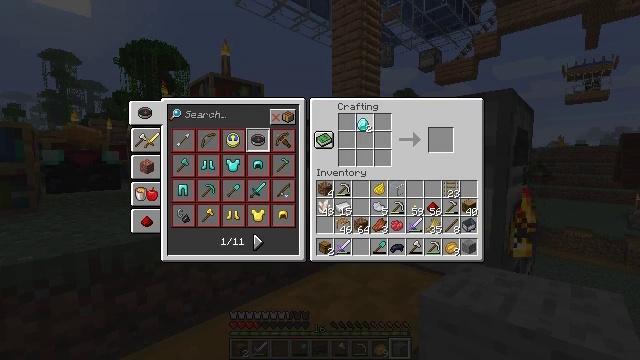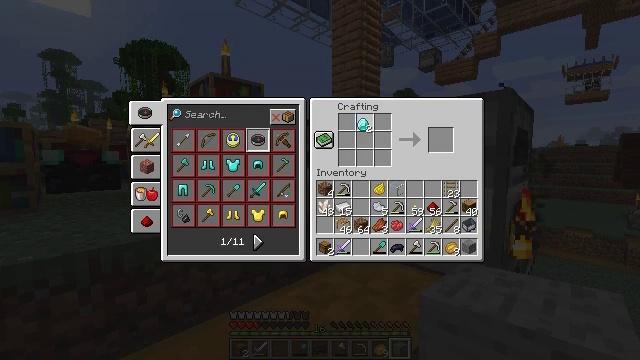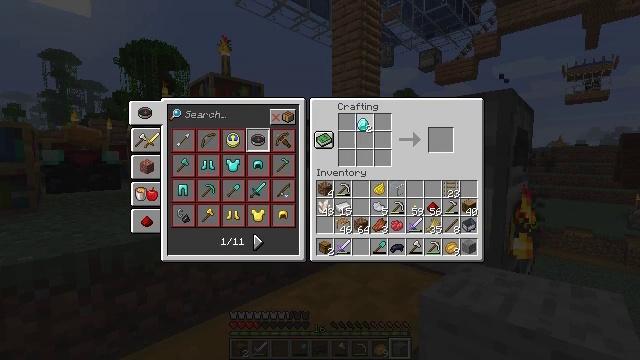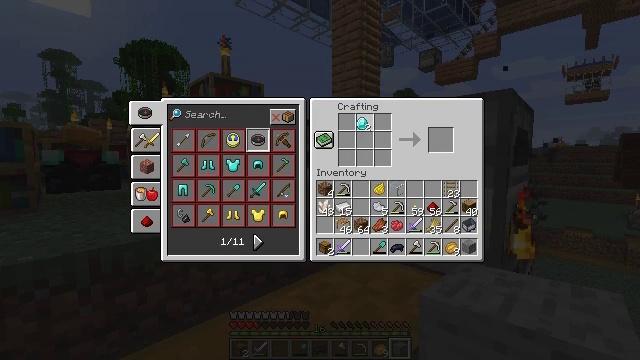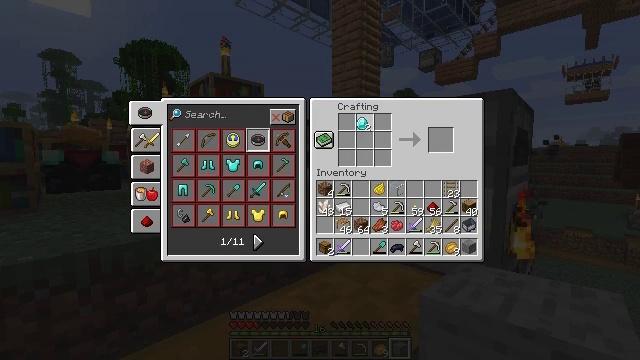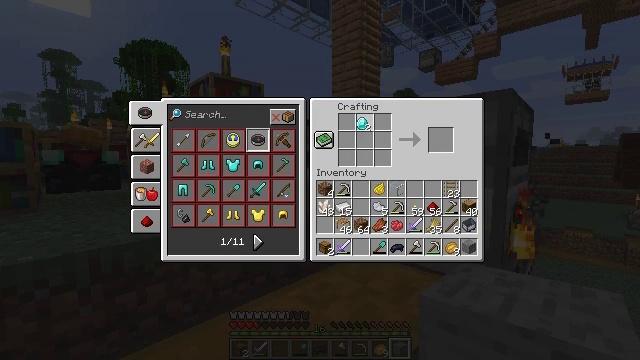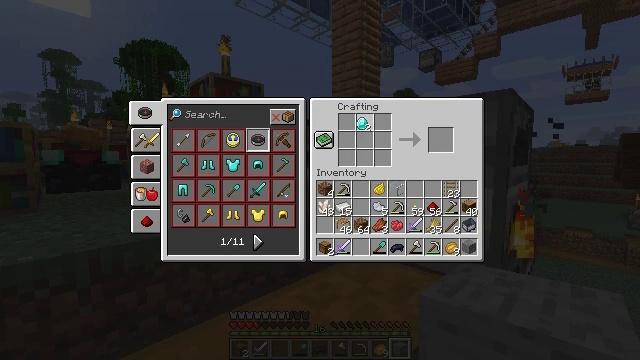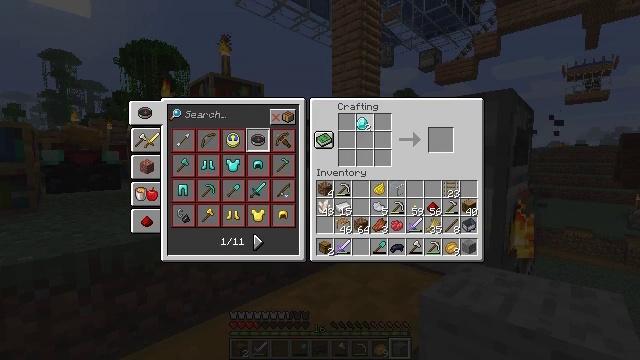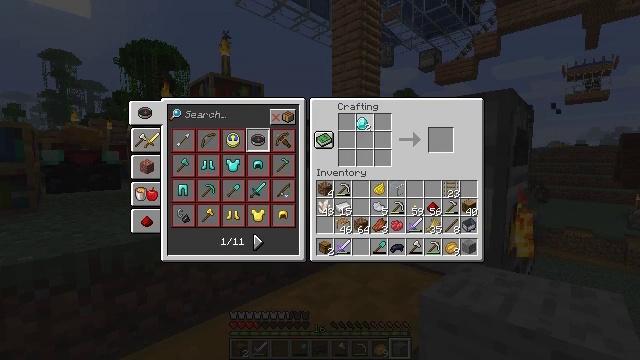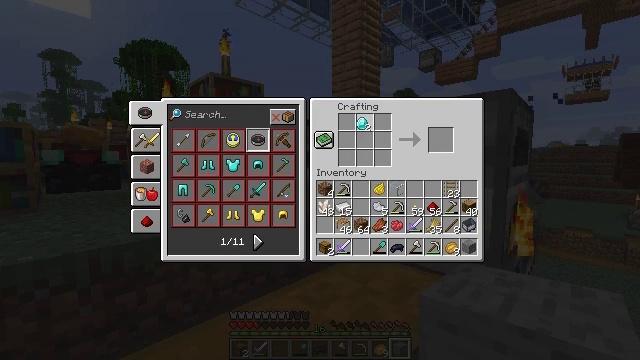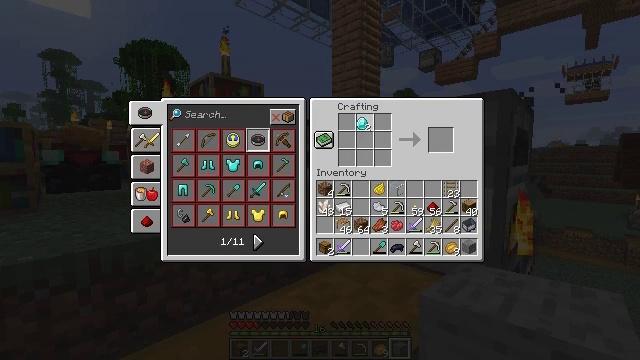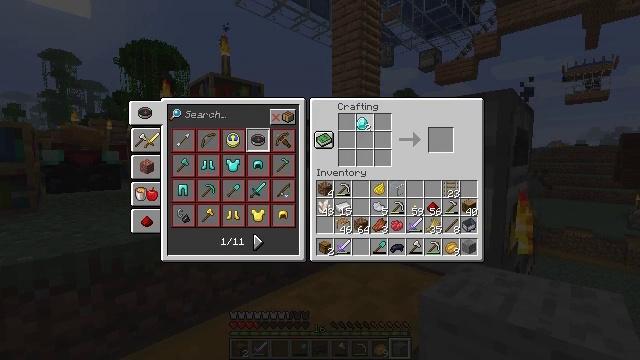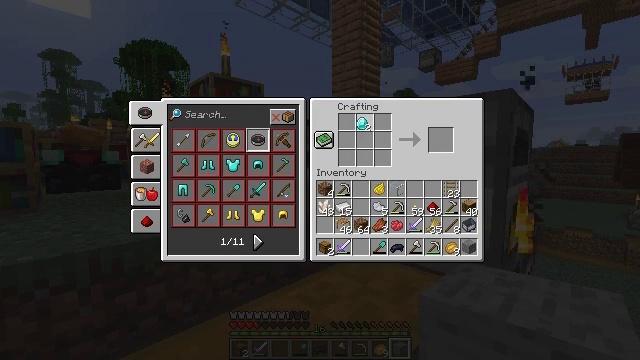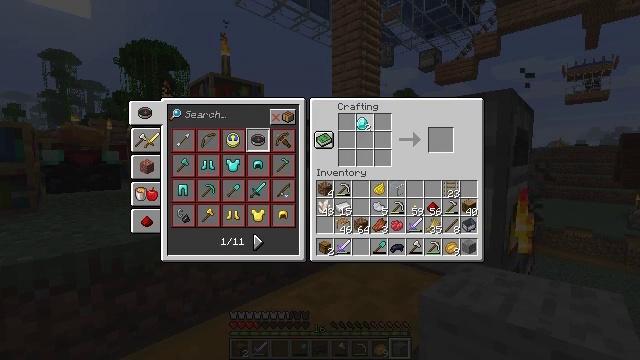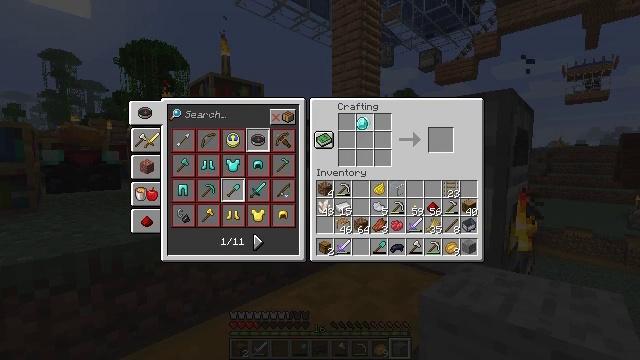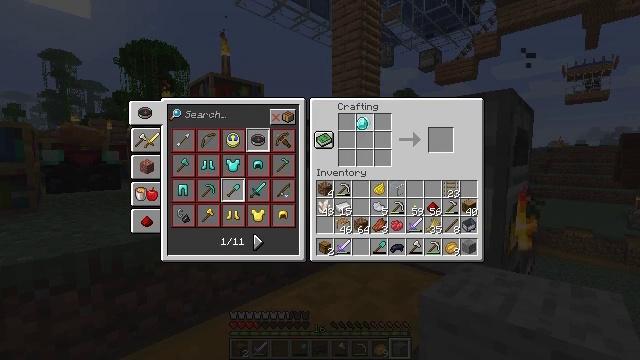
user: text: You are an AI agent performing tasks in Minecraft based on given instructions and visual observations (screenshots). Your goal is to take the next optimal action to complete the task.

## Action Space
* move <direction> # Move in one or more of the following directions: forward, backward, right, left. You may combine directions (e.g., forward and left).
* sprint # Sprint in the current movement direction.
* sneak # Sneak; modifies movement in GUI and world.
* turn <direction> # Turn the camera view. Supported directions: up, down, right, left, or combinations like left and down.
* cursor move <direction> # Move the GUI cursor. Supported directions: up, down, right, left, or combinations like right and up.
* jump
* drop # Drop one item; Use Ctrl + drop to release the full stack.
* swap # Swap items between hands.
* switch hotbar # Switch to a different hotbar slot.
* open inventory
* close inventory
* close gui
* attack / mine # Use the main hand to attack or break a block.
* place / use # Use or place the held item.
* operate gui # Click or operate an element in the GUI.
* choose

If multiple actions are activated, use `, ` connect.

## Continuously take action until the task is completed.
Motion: motion action
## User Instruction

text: Create a diamond shovel on the crafting table.
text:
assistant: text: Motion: no_op
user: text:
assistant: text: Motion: no_op
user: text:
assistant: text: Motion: no_op
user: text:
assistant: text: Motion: no_op
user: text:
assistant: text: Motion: no_op
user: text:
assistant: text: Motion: no_op
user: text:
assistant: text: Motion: no_op
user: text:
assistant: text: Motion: no_op
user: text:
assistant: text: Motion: no_op
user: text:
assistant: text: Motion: no_op
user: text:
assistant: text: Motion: no_op
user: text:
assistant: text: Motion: choose
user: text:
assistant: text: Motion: choose
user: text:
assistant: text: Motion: no_op
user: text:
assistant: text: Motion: no_op
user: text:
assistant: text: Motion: no_op
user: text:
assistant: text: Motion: cursor move down
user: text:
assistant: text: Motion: cursor move down
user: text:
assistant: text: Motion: cursor move down
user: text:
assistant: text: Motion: no_op
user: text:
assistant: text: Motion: no_op
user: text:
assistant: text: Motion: no_op
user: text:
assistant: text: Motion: cursor move down
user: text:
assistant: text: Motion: no_op
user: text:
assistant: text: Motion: no_op
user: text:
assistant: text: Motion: no_op
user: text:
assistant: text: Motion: operate gui
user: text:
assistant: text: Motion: operate gui
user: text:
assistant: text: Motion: operate gui
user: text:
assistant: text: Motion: no_op